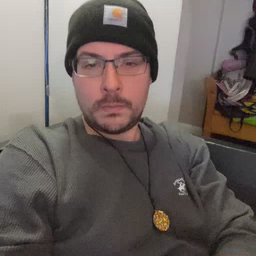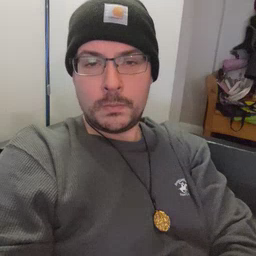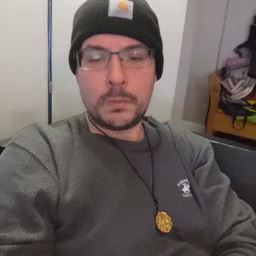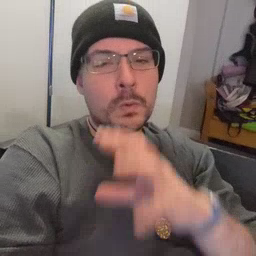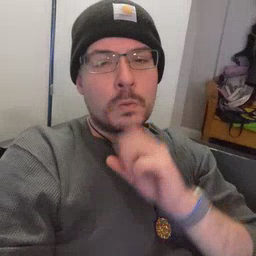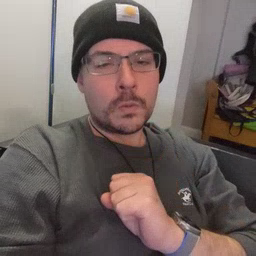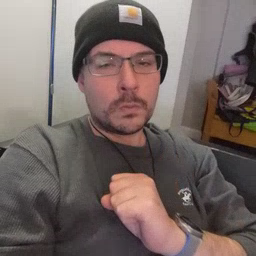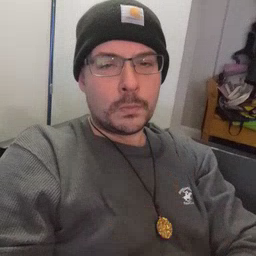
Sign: old